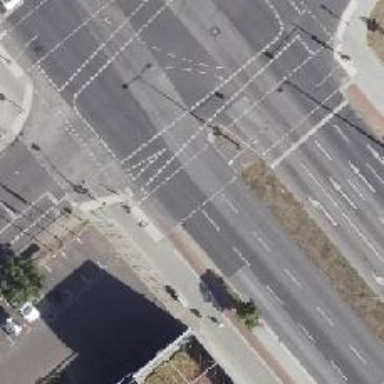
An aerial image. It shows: Road crossing with traffic signals.